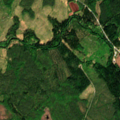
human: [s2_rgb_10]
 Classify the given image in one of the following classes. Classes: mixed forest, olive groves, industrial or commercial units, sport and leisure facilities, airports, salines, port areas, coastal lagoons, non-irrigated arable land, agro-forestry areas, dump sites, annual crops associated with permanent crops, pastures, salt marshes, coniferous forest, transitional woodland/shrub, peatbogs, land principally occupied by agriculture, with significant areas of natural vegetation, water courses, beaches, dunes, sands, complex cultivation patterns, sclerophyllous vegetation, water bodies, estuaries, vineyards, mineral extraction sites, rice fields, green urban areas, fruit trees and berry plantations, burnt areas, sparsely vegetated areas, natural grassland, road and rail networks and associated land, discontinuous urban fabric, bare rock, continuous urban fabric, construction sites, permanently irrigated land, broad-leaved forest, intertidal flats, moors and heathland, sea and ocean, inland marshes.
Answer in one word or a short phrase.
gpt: coniferous forest, mixed forest, transitional woodland/shrub